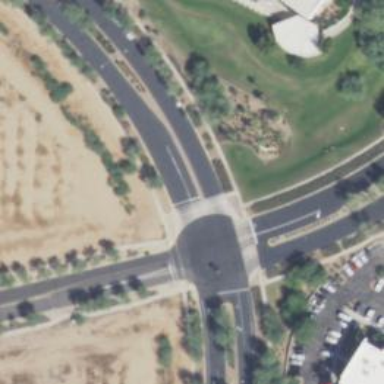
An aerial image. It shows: Solid stop line on the road marking.